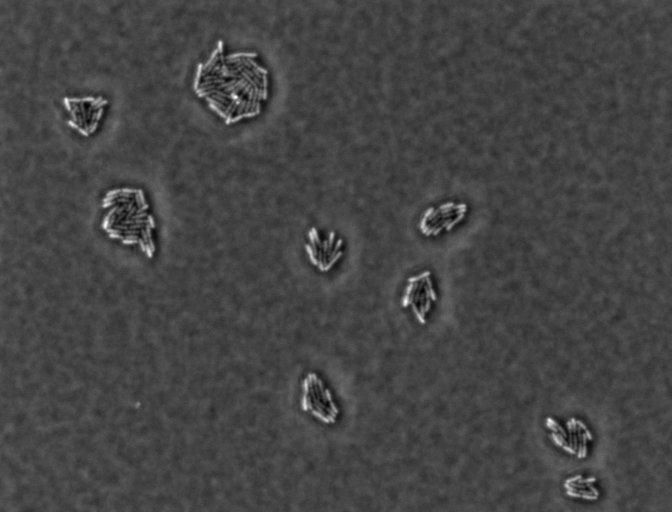
Salmonella enterica Enteritidis